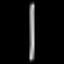
Label: line